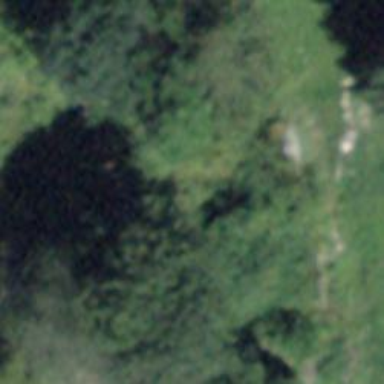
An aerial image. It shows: Path with excellent visibility for trail.